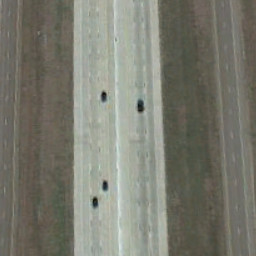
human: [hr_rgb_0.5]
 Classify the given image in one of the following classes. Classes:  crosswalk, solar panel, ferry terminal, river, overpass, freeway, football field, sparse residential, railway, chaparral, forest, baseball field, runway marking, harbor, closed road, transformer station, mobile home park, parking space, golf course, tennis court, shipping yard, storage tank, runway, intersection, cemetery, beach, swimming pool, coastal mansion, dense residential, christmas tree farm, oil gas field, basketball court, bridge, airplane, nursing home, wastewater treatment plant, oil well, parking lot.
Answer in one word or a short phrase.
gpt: freeway